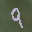
Label: 9